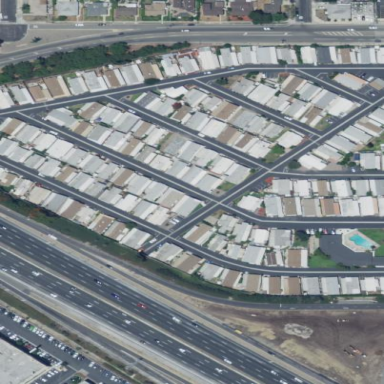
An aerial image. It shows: Residential area designated as trailer park.